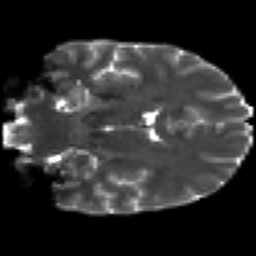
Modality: T2w
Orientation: coronal
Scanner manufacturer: siemens
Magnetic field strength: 3 T
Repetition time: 7.8 s
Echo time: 0.09 s